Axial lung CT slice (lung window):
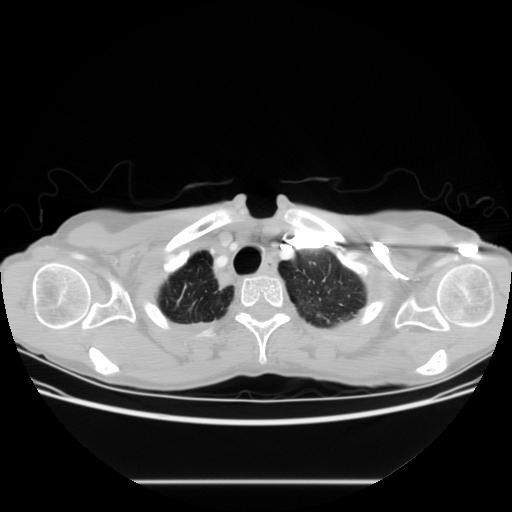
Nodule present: no